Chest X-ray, PA view. Patient: 39 years old, sex M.
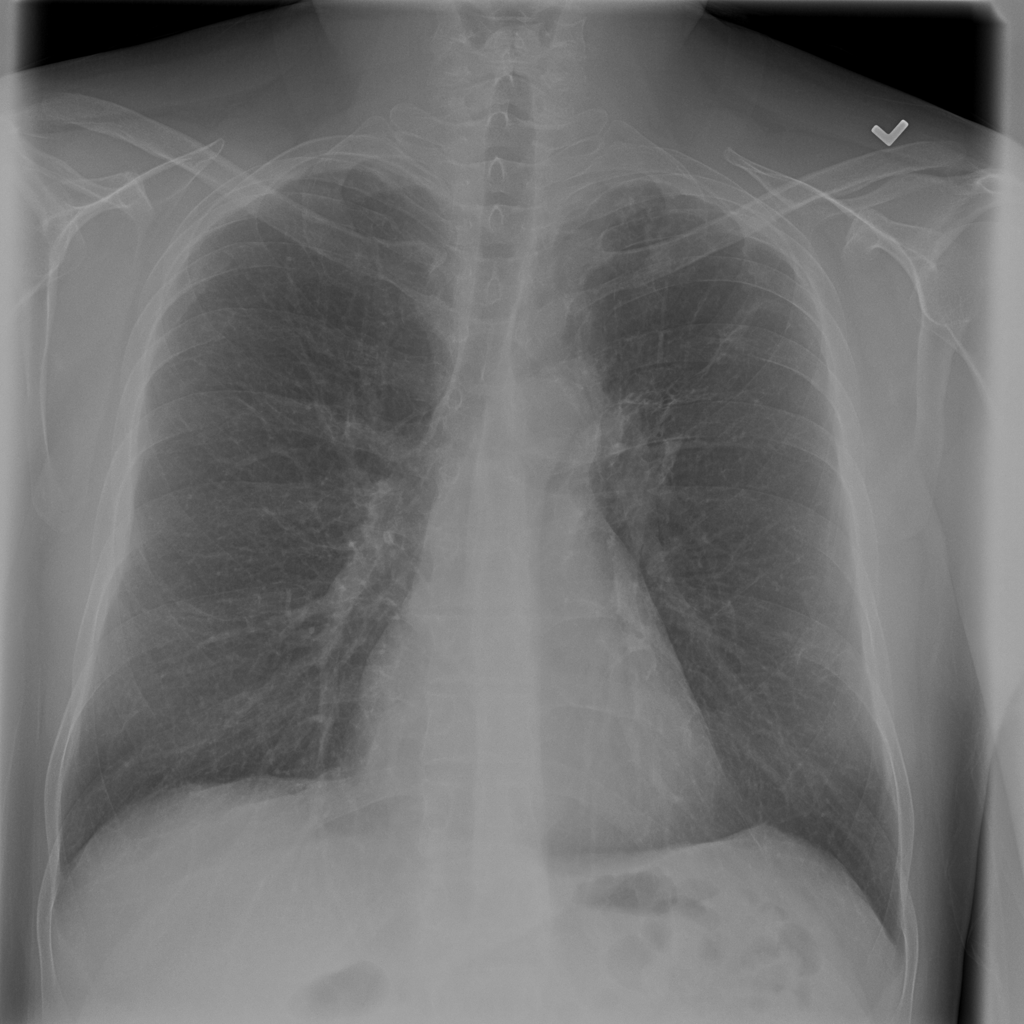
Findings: No Finding